Field crop: maize
Growth stage: 2
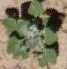
Species: chenopodium